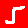
Digit: 5